Question: How to make div with center text and icon right like on this photo

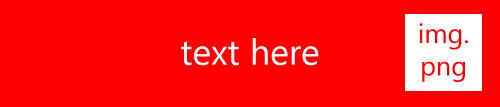
Answer: I hope this is what you want.
'''
#red {
width:500px;
height:100px;
padding:20px;
background-color:#f70c1e;
color:white;
line-height:100px;
font-size:40px;
font-family:sans-serif;
text-align:center;
}
img{
float:right;
}
'''
'''
<div id="red"> Yada yada .
<img src="http://content.nike.com/content/dam/one-nike/en_us/season-2012-su/open-graph/onenike_homepage_v1_opengraph_100x100.jpg" alt="">
</div>
'''